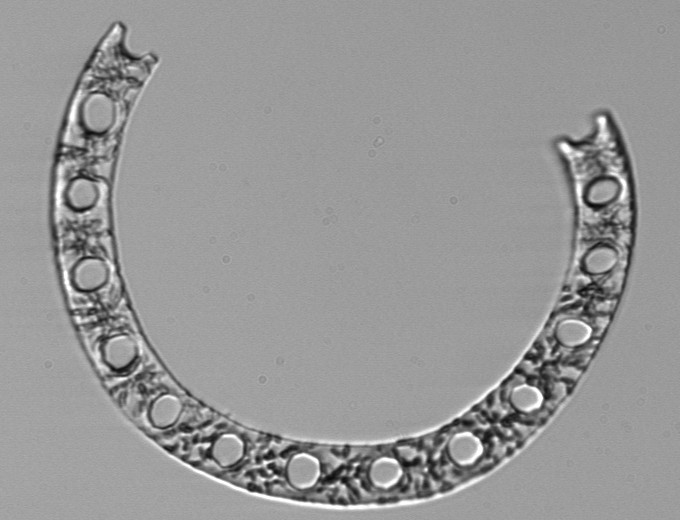
Label: Eucampia